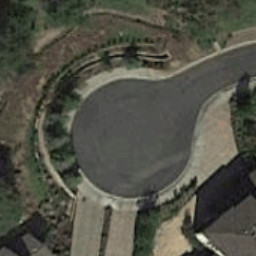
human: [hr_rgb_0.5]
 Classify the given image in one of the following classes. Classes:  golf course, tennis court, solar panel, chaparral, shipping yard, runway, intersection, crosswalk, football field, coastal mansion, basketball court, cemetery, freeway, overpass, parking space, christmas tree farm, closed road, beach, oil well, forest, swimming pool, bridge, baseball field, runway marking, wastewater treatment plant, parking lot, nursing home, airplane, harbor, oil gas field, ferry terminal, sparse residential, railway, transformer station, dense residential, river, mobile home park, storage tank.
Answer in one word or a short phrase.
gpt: closed road